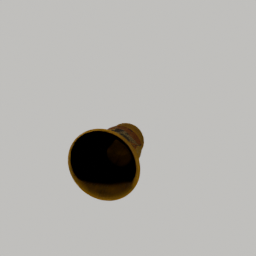
Label: decoration